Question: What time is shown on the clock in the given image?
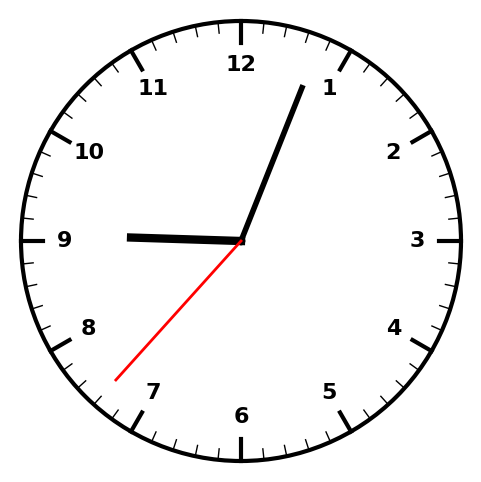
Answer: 09:03:37